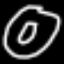
Label: donut